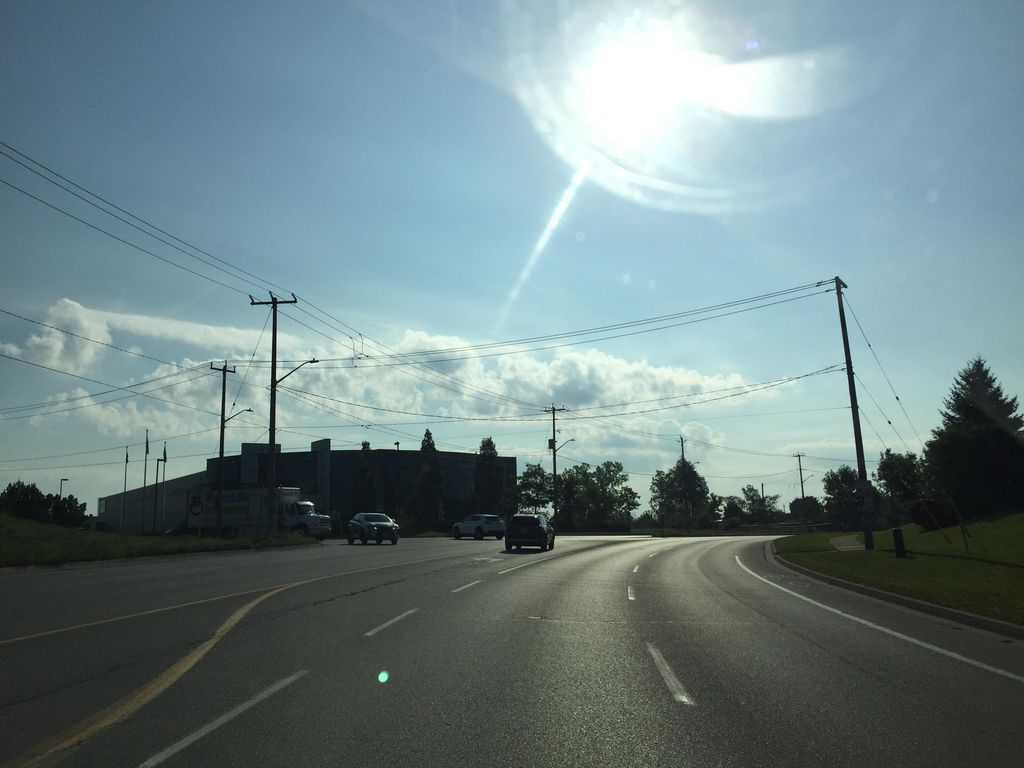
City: kitchener-waterloo